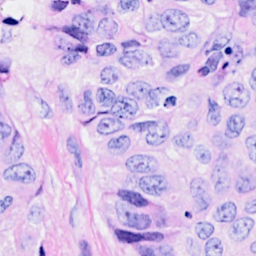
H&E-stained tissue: Breast